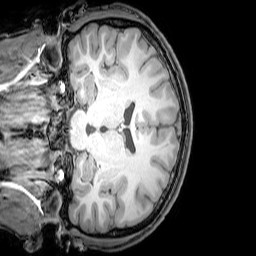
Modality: T1w
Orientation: coronal
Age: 21
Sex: male
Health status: healthy
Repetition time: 0.081 s
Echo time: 0.037 s